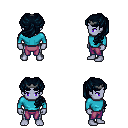
a pixel art fantasy rpg character, male body template, dark elf, purple skin, teal long-sleeve shirt, magenta pants, raven princess hairstyle, iron tiara, four views (front, back, left, right), 2x2 character sprite sheet, small pixel art, hard edges, no anti-aliasing